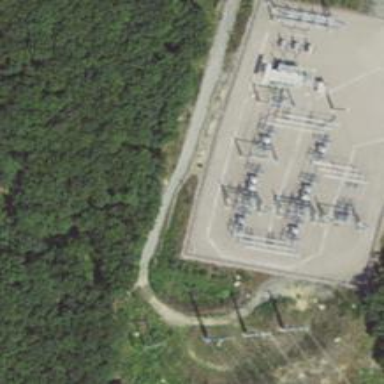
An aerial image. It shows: Switch for power supply.